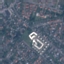
Land use / land cover: Residential